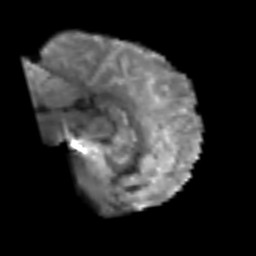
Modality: T2w
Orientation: sagittal
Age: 56
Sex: male
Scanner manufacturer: siemens
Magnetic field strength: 3 T
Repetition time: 6.1 s
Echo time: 0.101 s